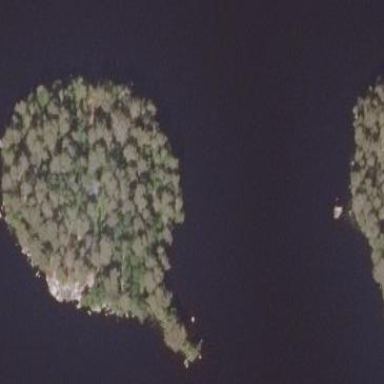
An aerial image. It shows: Island.